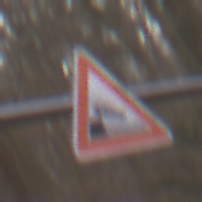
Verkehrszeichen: Ufer
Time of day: MorningAfternoon
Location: Outdoor (Nature)
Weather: Overcast
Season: Autumn
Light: Natural